Question: I want to add a constraint to the navigation bar I am adding via storyboard. The purpose is for the navigation bar to be fit to the border on the left and right side. The current canvas value on the screen is -16, and it shows up correctly when I run the app. However I can't figure out why -16, and when I set it to 0 there is a gap to the border.
To reproduce, create a blank single view ios project, drag a navigation bar into the story board and try to add a constraint.
xcode 6.3.1

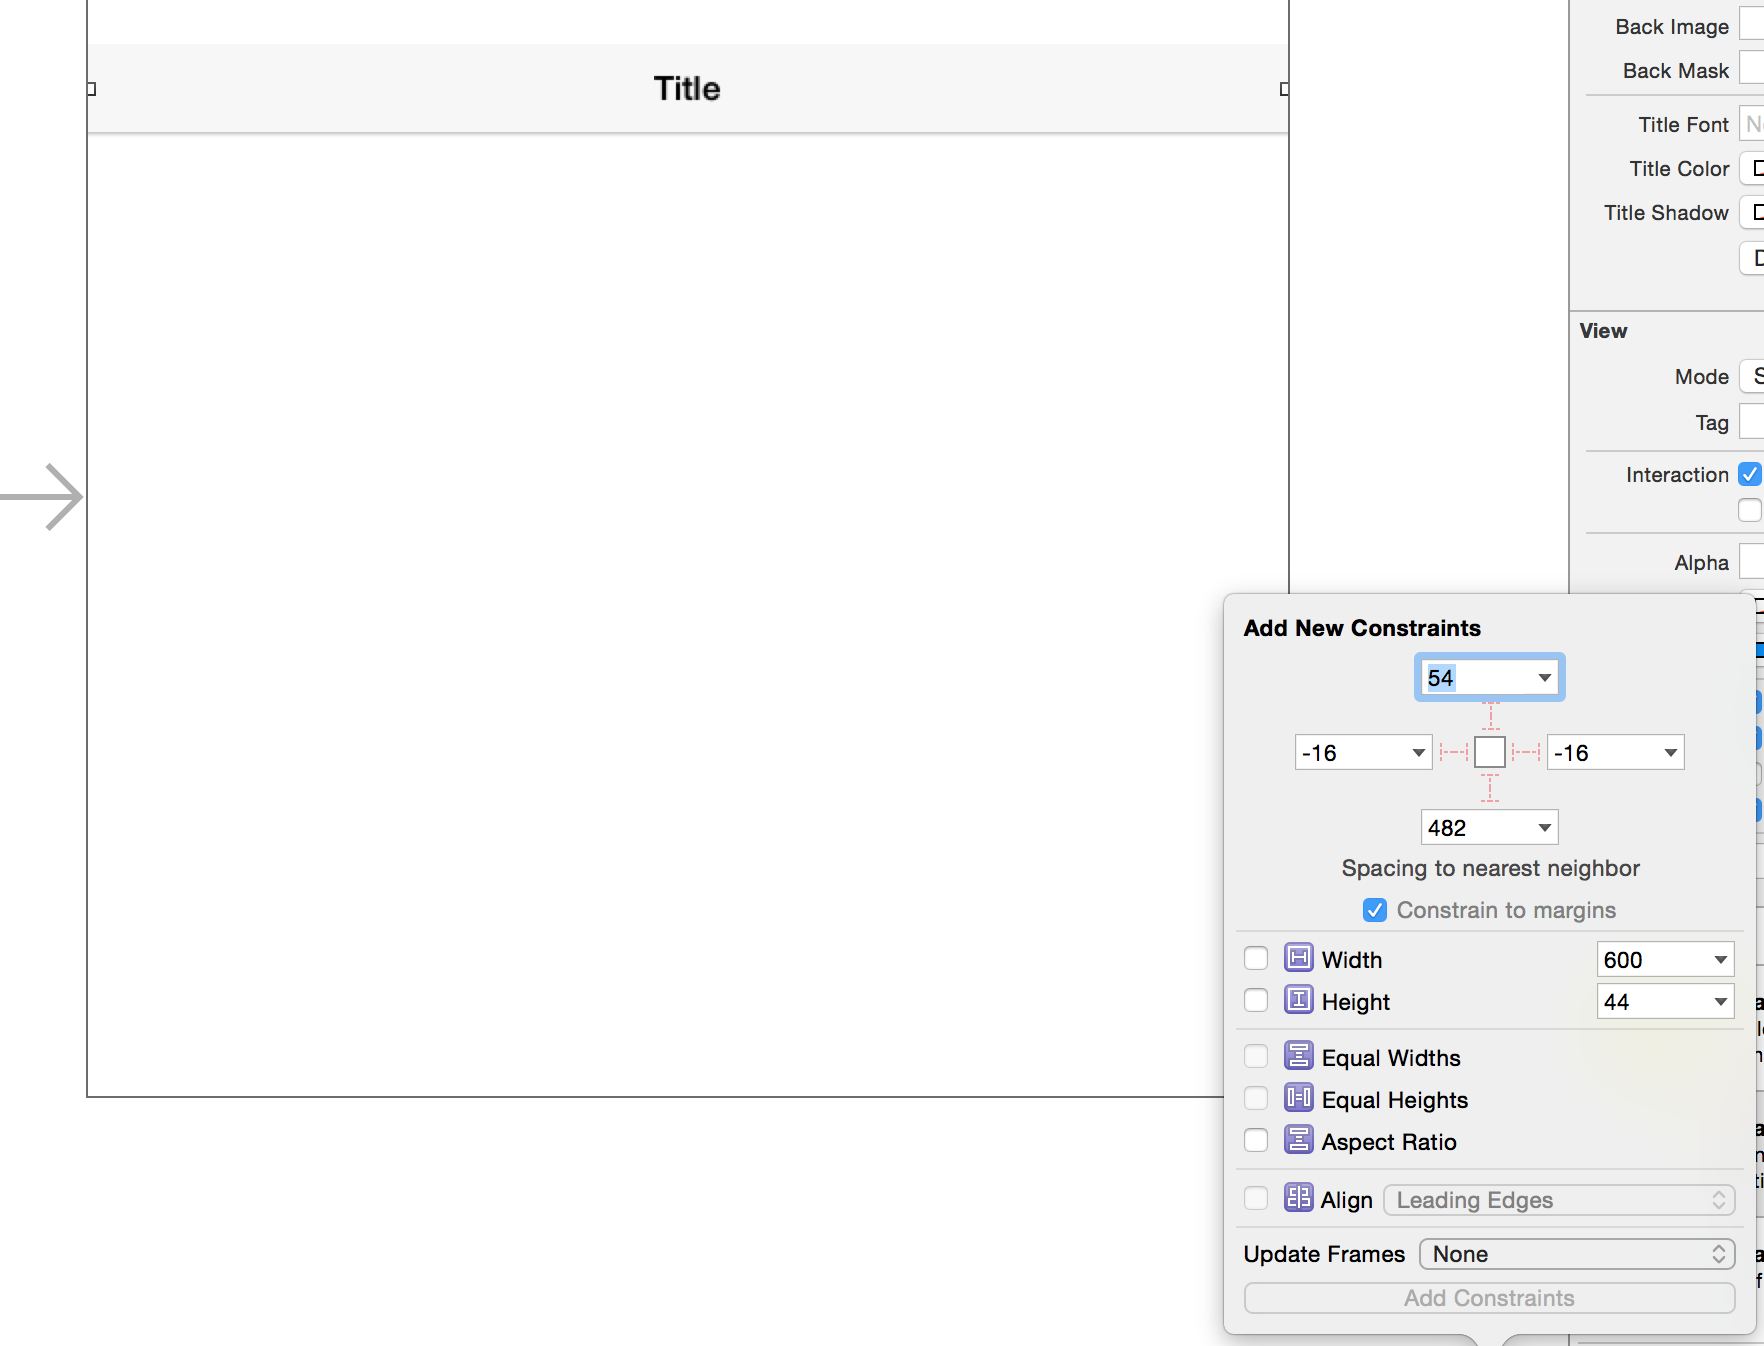
Answer: Removing the tick on "Constrain to margins" will fix it.